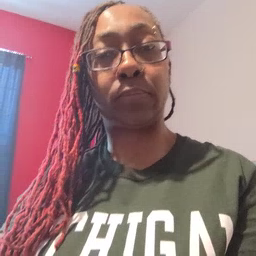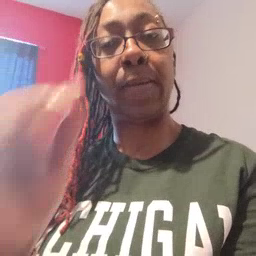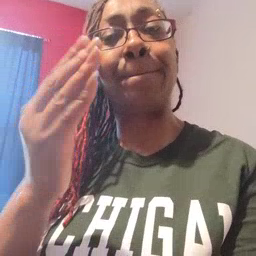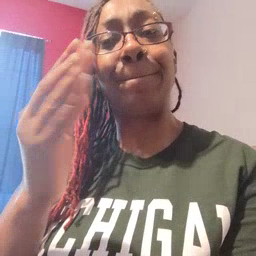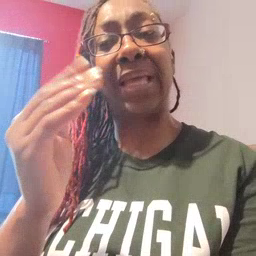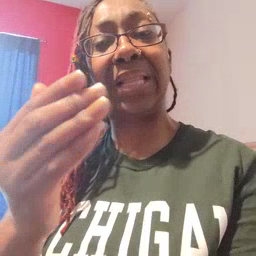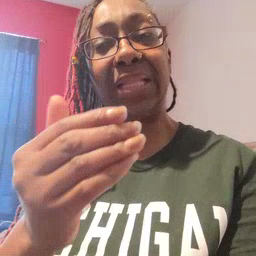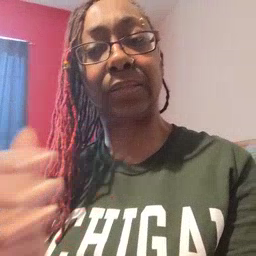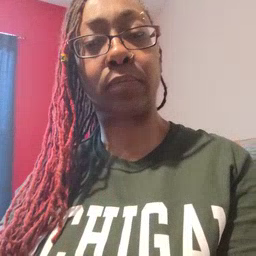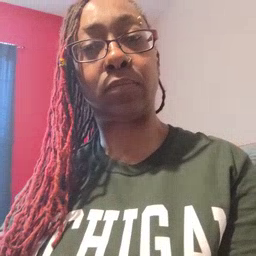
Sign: mitten